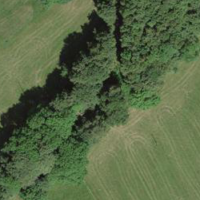
EUNIS habitat code: 24
Species observed at this site:
Mercurialis perennis
Oxalis acetosella
Aegopodium podagraria